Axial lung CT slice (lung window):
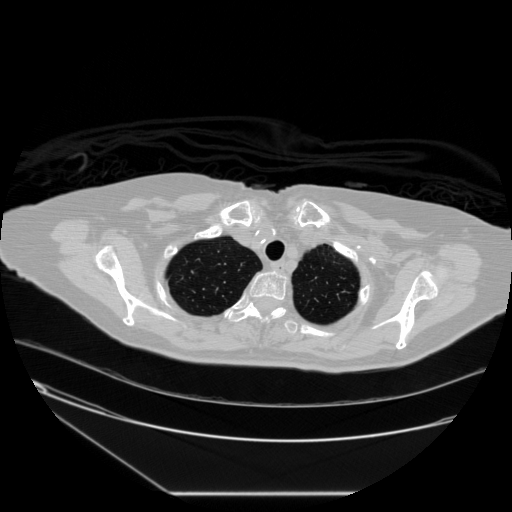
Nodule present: no